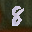
Label: 8